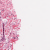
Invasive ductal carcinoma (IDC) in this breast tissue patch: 0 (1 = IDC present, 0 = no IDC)